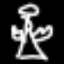
Label: angel